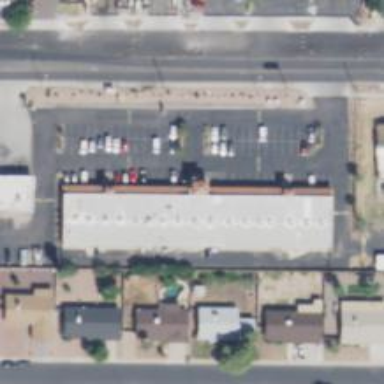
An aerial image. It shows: Healthcare clinic is depicted in the image.